Question: '''
switch (view.getId()) {
case R.id.fruit_apple:
case R.id.fruit_orange:
if (checked) {
selection.add("Orange");
} else {
selection.remove("Orange");
}
break;
case R.id.fruit_grapes:
if (checked) {
selection.add("Grapes");
} else {
selection.remove("Grapes");
}
break;
}
'''
How to prevent the output of the above code for orange value duplicated? when user checked apple and orange, it will display orange twice.
The sample of output:

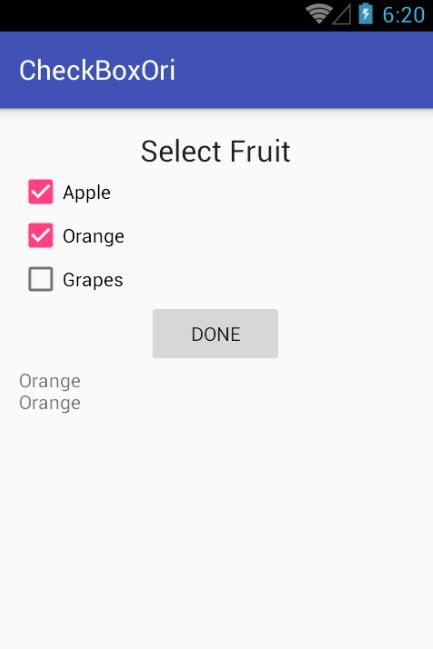
Answer: To avoid orange duplicates in the list you need to apply
'''
if (checked) {
if(!selection.contains("Orange")
selection.add("Orange");
} else {
if(selection.contains("Orange")
selection.remove("Orange");
}
'''
Same goes for other case statements.